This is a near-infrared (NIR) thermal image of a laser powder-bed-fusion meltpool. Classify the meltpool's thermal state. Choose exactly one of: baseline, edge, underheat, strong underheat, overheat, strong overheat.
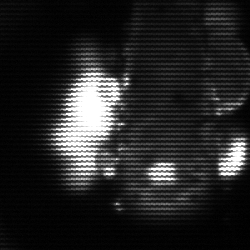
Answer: strong underheat